Aerial crown-view tile of a tropical tree (Barro Colorado Island, Panama), acquired 20241112:
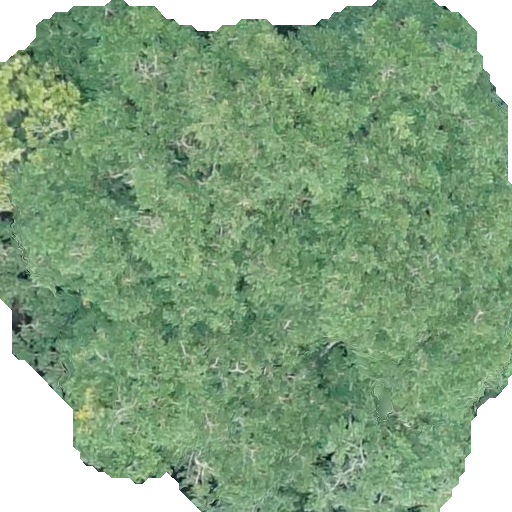
Species: Platypodium elegans
GBIF accepted scientific name: Platypodium elegans
Crown area: 380.795 m²